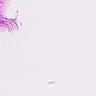
Metastatic tissue present: no